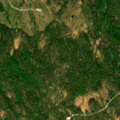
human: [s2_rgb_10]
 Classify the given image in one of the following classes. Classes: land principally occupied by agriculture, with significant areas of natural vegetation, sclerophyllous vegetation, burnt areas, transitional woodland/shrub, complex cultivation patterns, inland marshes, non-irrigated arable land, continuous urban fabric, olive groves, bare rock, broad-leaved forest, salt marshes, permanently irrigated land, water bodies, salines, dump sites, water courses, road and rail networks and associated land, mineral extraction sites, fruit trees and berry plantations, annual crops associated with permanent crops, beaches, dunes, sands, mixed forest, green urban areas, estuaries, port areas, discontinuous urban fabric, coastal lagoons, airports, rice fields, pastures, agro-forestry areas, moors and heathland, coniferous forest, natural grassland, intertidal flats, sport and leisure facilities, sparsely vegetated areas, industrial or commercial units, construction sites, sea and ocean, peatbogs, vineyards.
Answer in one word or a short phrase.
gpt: coniferous forest, mixed forest, transitional woodland/shrub